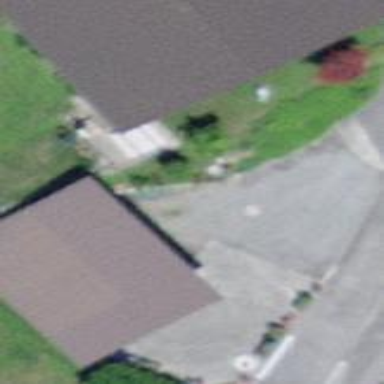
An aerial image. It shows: Garage building.